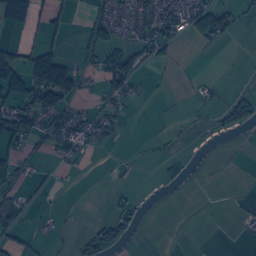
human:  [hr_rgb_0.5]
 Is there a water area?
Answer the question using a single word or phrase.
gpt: yes

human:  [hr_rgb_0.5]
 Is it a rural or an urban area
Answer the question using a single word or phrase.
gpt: urban

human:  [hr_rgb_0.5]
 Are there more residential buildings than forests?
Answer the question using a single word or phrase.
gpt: yes

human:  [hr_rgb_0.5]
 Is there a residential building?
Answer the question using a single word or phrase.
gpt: yes

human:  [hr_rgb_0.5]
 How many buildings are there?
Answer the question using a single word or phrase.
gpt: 1581

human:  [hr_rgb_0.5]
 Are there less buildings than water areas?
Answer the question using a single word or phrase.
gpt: no

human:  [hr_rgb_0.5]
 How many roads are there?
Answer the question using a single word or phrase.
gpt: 297

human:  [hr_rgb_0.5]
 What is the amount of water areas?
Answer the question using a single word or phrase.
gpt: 50

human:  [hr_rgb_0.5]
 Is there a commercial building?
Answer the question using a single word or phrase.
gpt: yes

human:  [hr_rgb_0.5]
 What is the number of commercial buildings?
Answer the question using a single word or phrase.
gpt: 10

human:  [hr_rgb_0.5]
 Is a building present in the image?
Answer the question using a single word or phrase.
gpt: yes

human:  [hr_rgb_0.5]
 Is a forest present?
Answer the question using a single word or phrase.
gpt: yes

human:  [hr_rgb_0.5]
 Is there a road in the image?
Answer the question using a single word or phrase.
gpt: yes

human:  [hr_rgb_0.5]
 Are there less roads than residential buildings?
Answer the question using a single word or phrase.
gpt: yes

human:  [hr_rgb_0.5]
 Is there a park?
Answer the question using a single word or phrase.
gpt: yes

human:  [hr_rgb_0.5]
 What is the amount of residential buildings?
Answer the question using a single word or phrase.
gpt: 1556

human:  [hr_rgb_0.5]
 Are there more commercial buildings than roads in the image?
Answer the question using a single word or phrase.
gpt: no

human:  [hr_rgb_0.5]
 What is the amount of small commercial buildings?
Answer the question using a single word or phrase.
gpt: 9

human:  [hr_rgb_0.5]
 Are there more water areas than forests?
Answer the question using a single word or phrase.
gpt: no

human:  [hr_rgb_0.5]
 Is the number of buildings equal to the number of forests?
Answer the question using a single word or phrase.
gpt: no

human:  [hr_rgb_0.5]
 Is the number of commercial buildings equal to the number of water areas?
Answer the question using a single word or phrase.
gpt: no

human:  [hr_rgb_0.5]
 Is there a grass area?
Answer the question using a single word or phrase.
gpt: yes

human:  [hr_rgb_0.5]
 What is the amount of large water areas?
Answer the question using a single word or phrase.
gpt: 9

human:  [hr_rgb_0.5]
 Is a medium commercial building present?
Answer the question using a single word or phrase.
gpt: yes

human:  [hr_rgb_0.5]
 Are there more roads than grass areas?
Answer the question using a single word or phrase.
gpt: yes

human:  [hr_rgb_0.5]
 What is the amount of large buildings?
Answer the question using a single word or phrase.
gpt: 1

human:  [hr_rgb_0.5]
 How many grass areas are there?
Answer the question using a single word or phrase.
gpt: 130

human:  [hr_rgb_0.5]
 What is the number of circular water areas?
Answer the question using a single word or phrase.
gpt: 7

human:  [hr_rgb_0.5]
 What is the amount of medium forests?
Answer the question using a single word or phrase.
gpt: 34

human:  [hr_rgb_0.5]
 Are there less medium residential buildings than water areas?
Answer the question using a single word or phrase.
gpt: yes

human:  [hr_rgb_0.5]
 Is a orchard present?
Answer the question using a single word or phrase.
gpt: yes

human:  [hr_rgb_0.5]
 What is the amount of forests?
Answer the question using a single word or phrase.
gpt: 111

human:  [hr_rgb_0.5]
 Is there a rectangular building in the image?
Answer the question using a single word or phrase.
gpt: yes

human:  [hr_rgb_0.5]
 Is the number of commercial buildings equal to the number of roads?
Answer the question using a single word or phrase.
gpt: no

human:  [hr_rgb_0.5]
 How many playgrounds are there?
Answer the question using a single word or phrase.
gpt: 4

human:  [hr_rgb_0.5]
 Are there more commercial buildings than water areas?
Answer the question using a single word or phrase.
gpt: no

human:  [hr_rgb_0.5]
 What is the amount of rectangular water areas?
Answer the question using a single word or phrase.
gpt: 10

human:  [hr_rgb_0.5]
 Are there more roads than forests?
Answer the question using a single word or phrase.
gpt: yes

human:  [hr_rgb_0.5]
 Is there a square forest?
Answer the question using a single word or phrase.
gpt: no

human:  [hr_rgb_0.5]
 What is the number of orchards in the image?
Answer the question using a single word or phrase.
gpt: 5

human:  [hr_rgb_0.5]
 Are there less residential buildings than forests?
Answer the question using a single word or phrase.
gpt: no

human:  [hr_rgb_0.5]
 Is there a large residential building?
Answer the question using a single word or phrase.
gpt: yes

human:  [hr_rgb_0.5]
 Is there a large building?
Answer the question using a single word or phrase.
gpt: yes

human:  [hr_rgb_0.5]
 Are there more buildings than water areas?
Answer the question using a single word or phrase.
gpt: yes

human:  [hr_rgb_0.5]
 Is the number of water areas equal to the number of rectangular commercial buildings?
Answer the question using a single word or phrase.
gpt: no

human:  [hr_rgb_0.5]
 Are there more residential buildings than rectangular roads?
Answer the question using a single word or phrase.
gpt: yes

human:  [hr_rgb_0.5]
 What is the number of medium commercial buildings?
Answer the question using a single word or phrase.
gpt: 1

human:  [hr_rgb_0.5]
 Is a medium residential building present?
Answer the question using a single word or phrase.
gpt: yes

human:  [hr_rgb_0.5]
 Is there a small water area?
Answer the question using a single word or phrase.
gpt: yes

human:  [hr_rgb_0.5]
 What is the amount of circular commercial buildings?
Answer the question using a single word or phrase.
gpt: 0

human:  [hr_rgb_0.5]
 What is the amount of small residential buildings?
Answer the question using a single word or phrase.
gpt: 1552

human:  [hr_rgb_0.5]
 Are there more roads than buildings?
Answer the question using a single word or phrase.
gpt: no

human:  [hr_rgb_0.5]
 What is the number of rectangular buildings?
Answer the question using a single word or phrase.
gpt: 1026

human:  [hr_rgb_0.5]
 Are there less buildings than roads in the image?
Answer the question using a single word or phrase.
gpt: no

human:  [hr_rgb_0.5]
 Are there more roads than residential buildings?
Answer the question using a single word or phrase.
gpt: no

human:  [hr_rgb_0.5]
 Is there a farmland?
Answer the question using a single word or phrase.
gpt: yes

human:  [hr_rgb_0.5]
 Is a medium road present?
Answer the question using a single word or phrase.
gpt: no

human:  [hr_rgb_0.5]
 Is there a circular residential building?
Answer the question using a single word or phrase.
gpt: yes

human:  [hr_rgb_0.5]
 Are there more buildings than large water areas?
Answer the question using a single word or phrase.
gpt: yes

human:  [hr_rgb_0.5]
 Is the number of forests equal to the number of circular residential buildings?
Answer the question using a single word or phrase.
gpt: no

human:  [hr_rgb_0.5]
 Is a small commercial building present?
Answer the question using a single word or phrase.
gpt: yes

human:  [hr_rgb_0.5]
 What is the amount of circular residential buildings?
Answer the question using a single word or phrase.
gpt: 4

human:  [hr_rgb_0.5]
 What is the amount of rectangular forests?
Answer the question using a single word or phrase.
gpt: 27

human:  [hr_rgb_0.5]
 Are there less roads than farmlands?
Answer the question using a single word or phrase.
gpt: no